Question: I have 5 upload fields but I need to hide them except the first. Then at each click to show them one by one.
I created the following script but it seems like item.show() is not displaying the hidden fields.10x
'''
first = $('.webform-client-form').find('div[id$="-ajax-wrapper"]').first();
first.after('<a id="addmore" href=#>[+] Add more</a>');
$('.webform-client-form').find('div[id$="-ajax-wrapper"]').each(function(){
$(this).hide();
first.show();
});
var c = 1;//counter
$('#addmore').bind('click', function(e) {
item = $('edit-submitted-file'+c+'-ajax-wrapper');
item.show();
++c;
if (c == 5) {
$('#addmore').hide();
return false;
}
});
'''

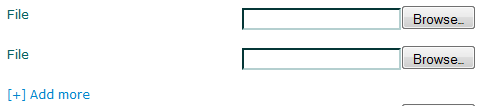
Answer: shouldn't this:
'''
var item = $('edit-submitted-file'+c+'-ajax-wrapper');
'''
be
'''
var item = $('#edit-submitted-file'+c+'-ajax-wrapper'); //if using id
or
var item = $('.edit-submitted-file'+c+'-ajax-wrapper'); //if using class
'''